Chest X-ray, PA view. Patient: 33 years old, sex M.
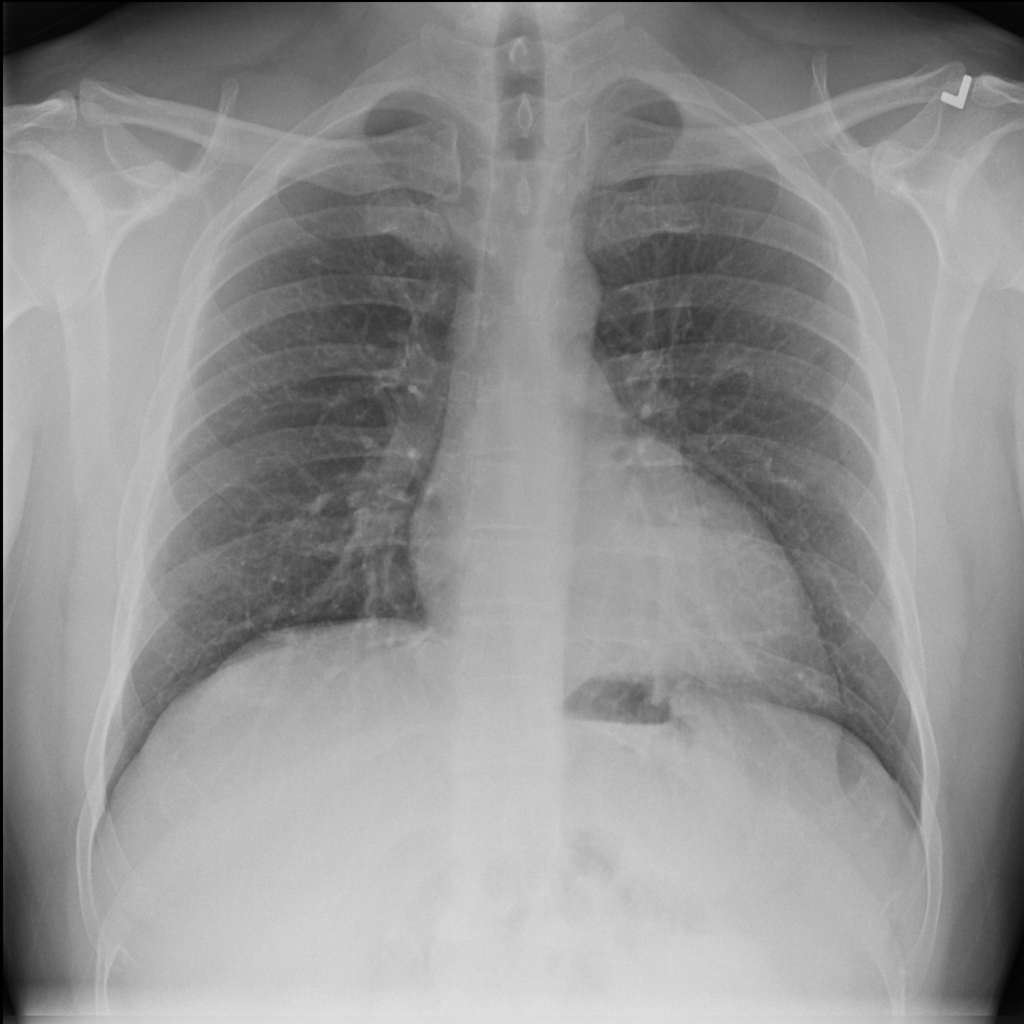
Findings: No Finding